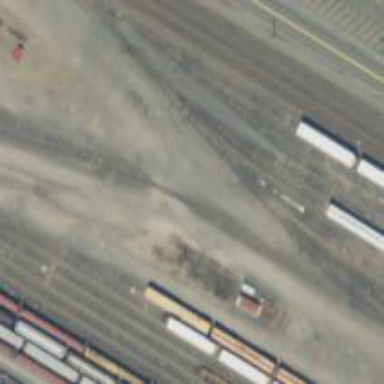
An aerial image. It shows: Railway yard.